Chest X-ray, PA view. Patient: 56 years old, sex M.
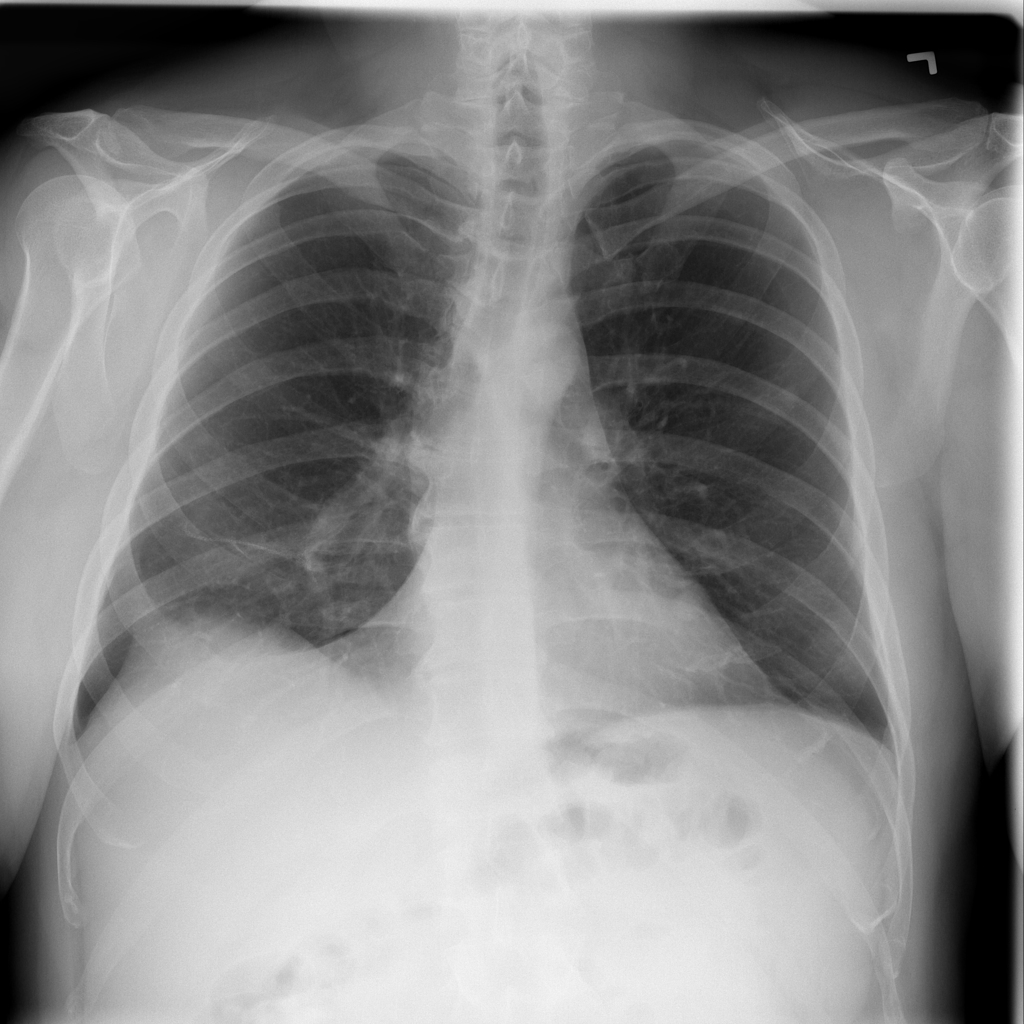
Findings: Nodule